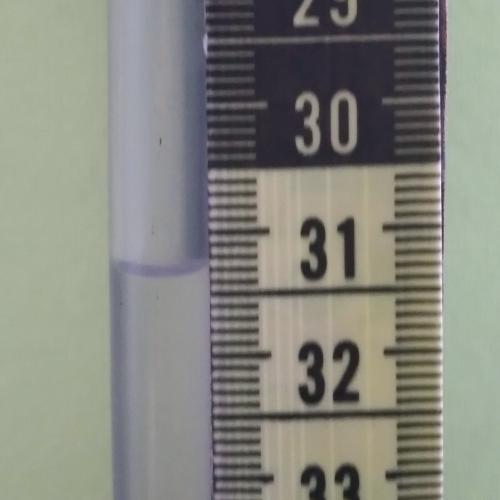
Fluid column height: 31.3 cm